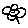
Label: flower